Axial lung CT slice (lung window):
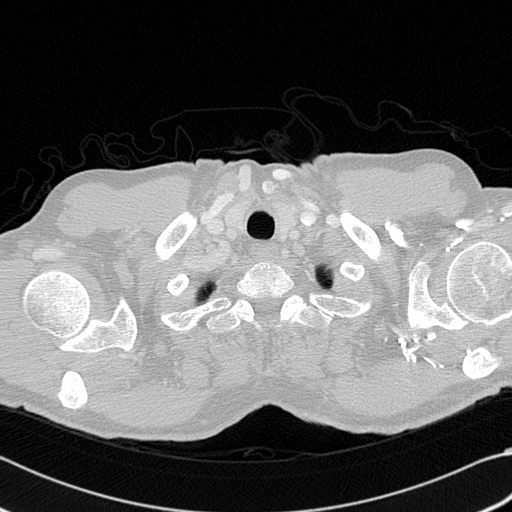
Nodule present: no